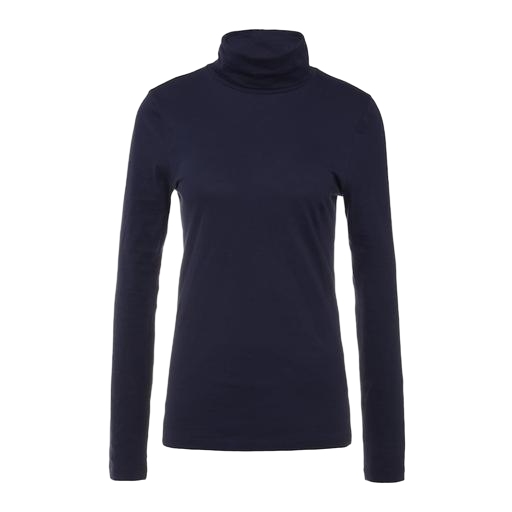
turtleneck tee, blue still long-sleeved top, polo neck shirt, white background